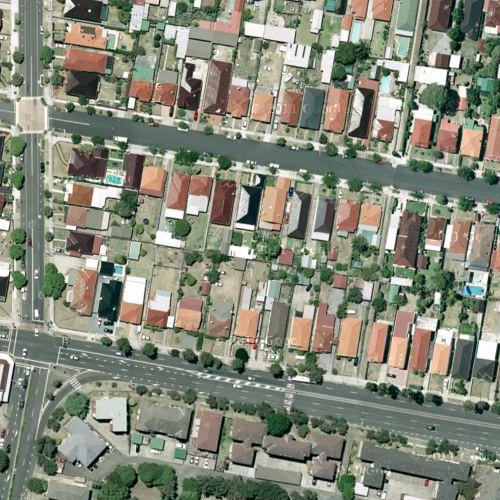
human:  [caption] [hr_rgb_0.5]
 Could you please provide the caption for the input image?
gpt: A residential area with houses arranged neatly while many plants on the roadside .

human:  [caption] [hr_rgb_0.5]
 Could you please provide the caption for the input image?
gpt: Many houses arranged neatly and a wide highway beside .

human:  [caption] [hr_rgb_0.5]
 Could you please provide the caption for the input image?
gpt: A town with many houses arranged in lines while a wide highway passed by .

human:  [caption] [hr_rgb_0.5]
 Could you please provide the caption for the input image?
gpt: A residential area with houses arranged neatly and some roads go through this area .

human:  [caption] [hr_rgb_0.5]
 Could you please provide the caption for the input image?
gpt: A residential area with houses neatly arranged and a wide highway passed by .